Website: ulta-beauty
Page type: billing-address
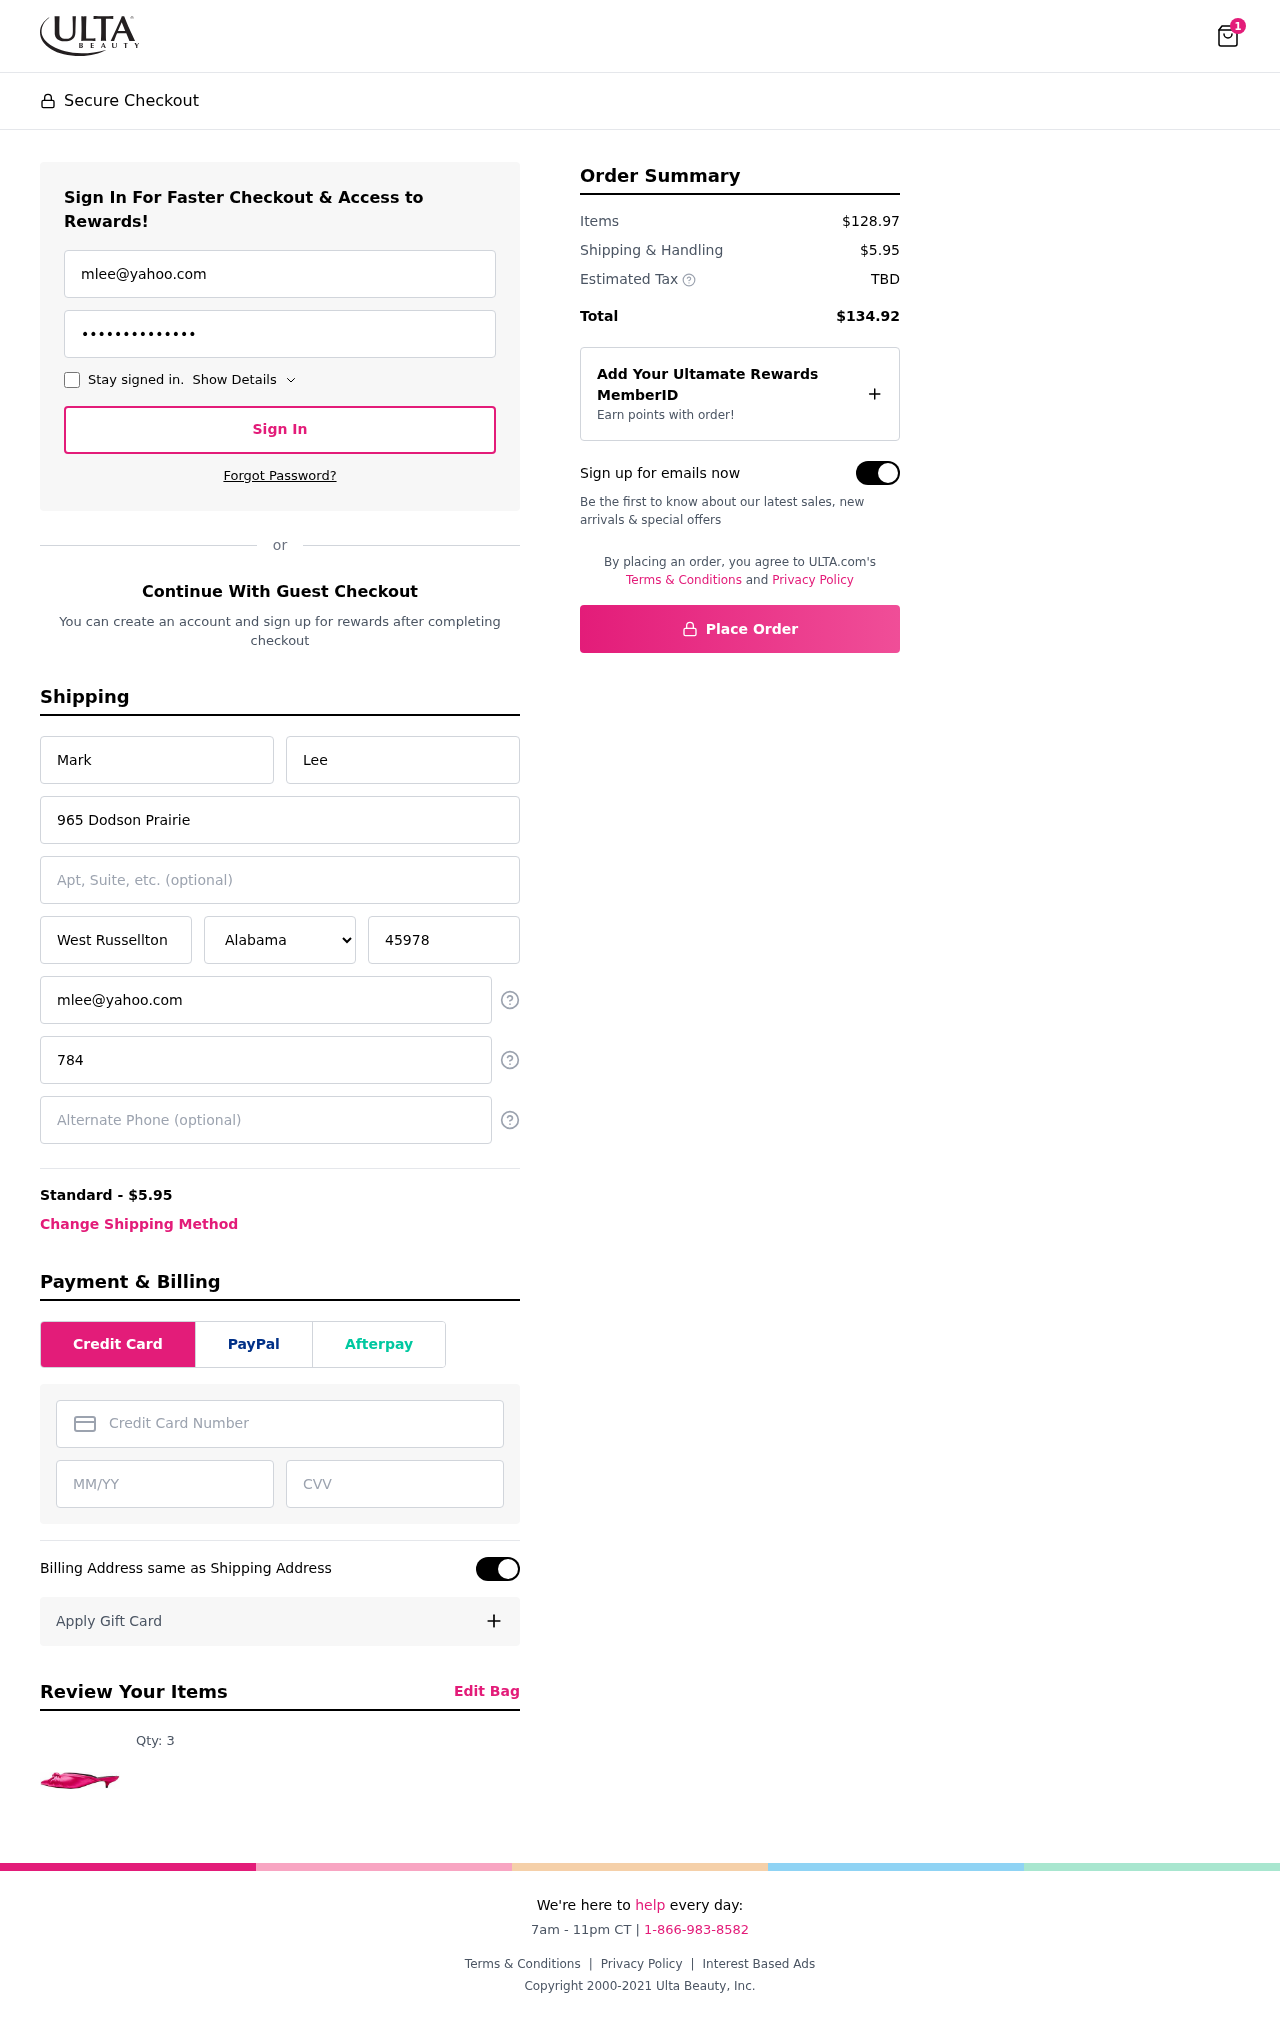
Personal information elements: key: PII_STATE
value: Alabama
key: PII_EMAIL
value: mlee@yahoo.com
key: PII_FIRSTNAME
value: Mark
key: PII_LASTNAME
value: Lee
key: PII_STREET
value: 965 Dodson Prairie
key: PII_CITY
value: West Russellton
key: PII_POSTCODE
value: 45978
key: PII_PHONE
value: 7844831393
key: PII_ALT_PHONE
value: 8498423007
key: PII_CARD_NUMBER
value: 6537 7709 6783 3614
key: PII_CARD_EXPIRY
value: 04/26
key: PII_CARD_CVV
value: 355
Product elements: key: PRODUCT1_QUANTITY
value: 3
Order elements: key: ORDER_NUM_ITEMS
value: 1
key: ORDER_SHIPPING_COST
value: $5.95
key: ORDER_SUBTOTAL
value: $128.97
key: ORDER_TOTAL
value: $134.92